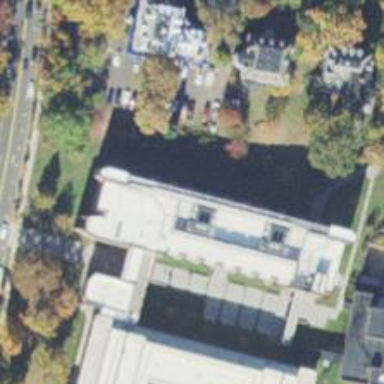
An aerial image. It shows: University building.